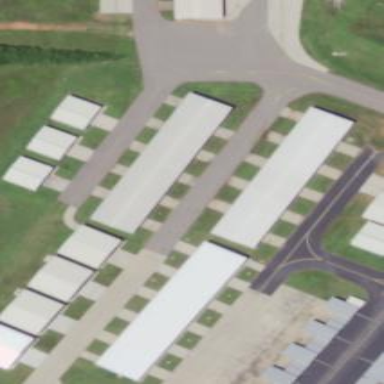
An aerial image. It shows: Hangar.